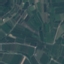
Label: PermanentCrop